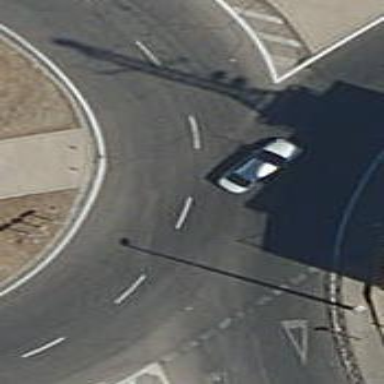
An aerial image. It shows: Secondary road around roundabout.